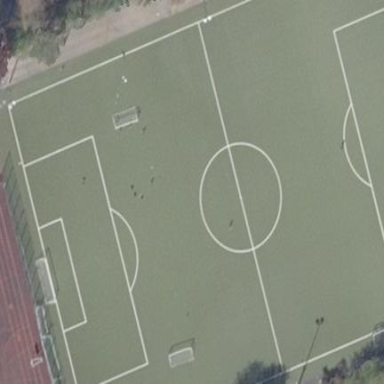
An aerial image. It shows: Artificial turf soccer pitch for leisure land.